Question: I am getting an error when trying to send a div to the very end of my site.
I am using a general height:100% and the div then moves to the end of the visible screen, but when I scrolls down to the end of the site, the div remain in the same position.
I want to add the div to the end, but for some reason I couln't do it.
Look at the pic.

My code: <URL>
I appreciate any kind of help with it.
Thanks,
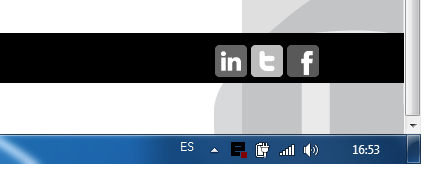
Answer: Your '#footer_dv' has 'position: absolute' but you want it to have 'position: fixed'. An absolute position is relative to the parent so an absolutely positioned element will move and scroll with its parent; a fixed position is relative to the browser viewport so it won't move.